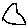
Label: triangle